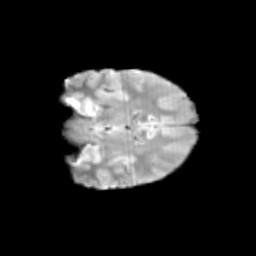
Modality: T2w
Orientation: coronal
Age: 11
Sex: male
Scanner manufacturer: siemens
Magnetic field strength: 3 T
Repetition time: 3.8 s
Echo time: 0.07 s